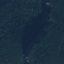
Land use / land cover class: Forest